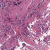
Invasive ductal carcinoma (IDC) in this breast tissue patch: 1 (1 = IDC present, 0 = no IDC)